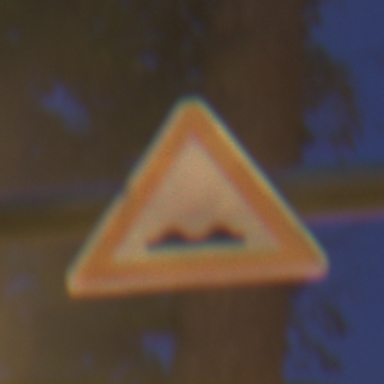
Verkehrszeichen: UnebeneFahrbahn
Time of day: Night
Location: Outdoor (Urban)
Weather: Clear
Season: NotSpecified
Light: Artificial